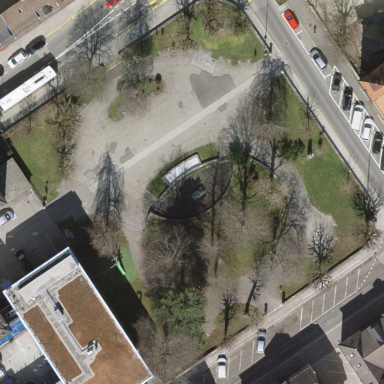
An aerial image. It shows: Lovely park for leisure and relaxation.